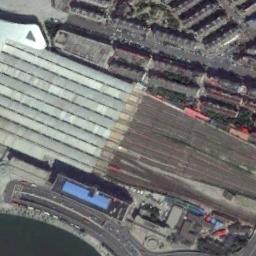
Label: railway_station